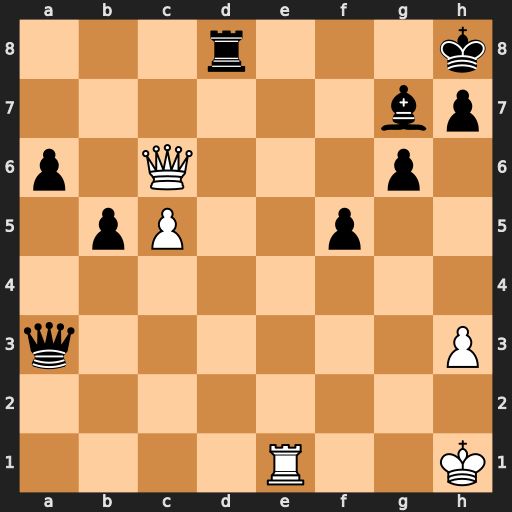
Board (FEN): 3r3k/6bp/p1Q3p1/1pP2p2/8/q6P/8/4R2K
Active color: w
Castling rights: -
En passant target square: -
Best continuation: Re8+ Bf8 Qf6+ Kg8 Qxf8#